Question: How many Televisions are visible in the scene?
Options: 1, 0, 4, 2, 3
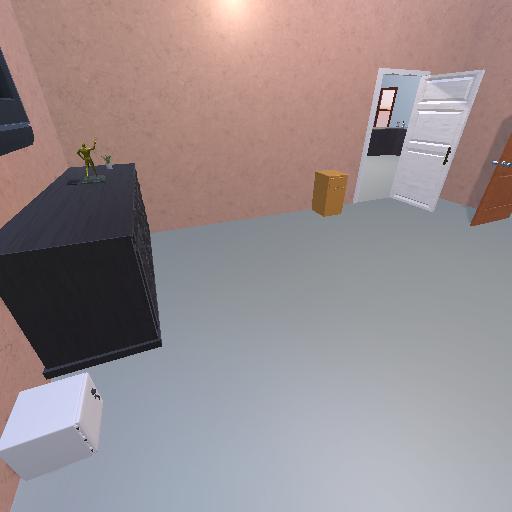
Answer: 1